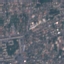
Label: Residential